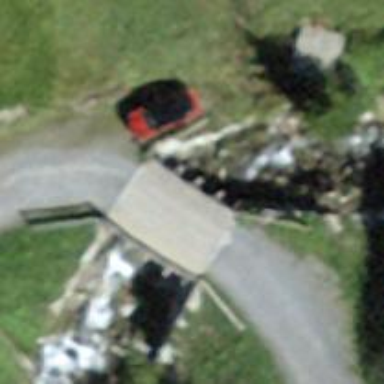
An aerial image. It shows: Paved unclassified road with bridge.